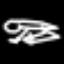
Label: frog